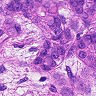
Metastatic tissue present: yes